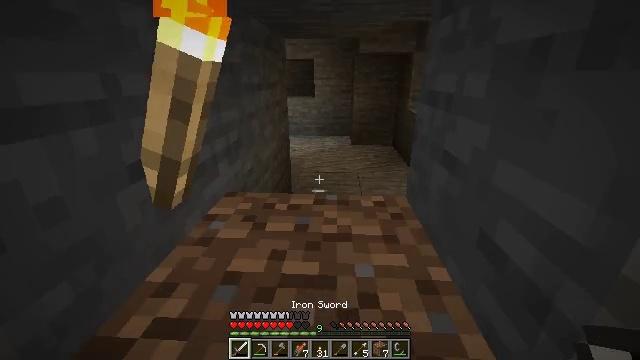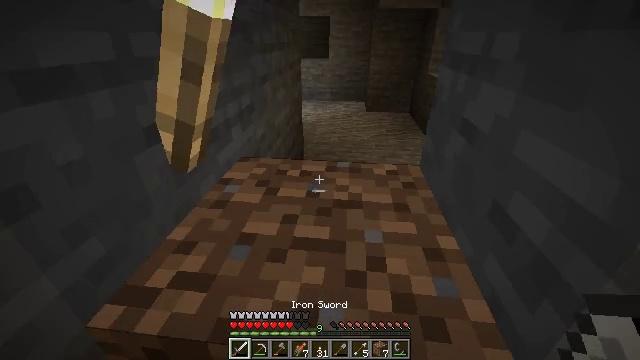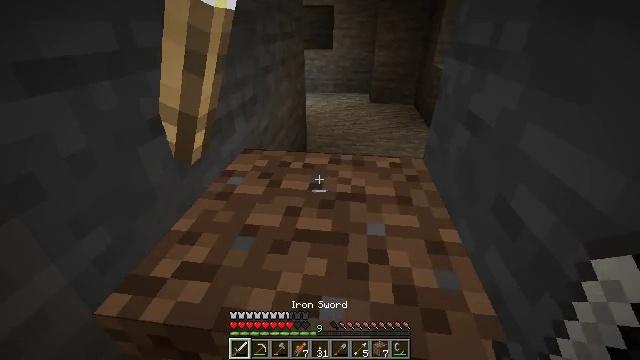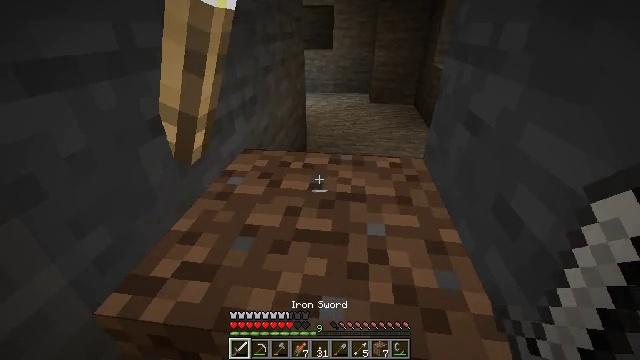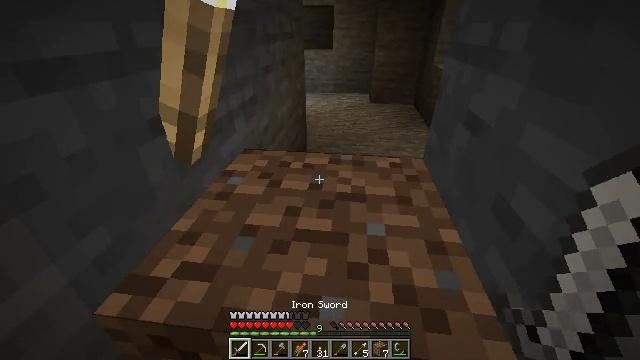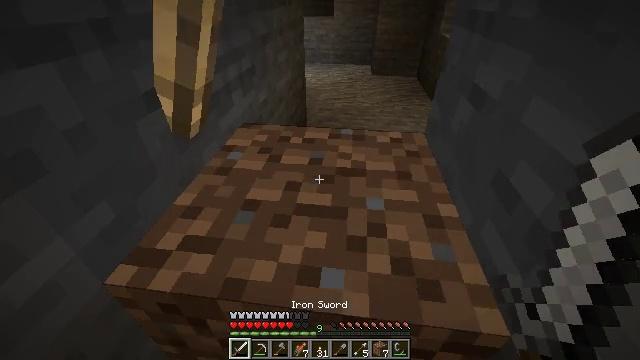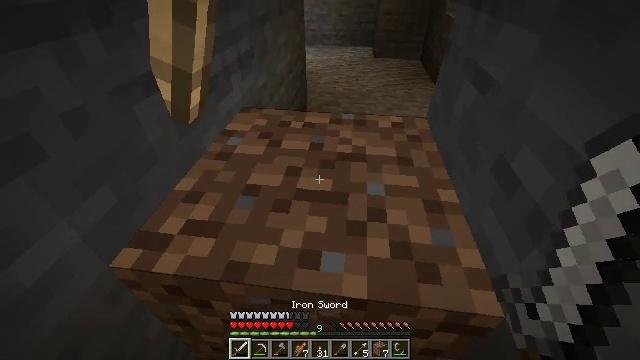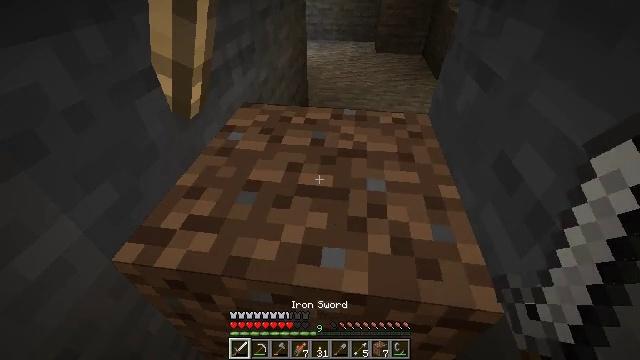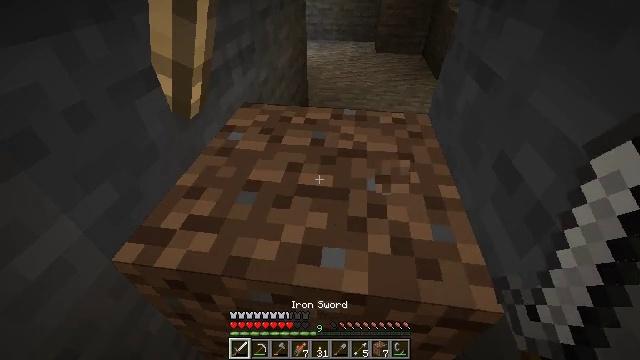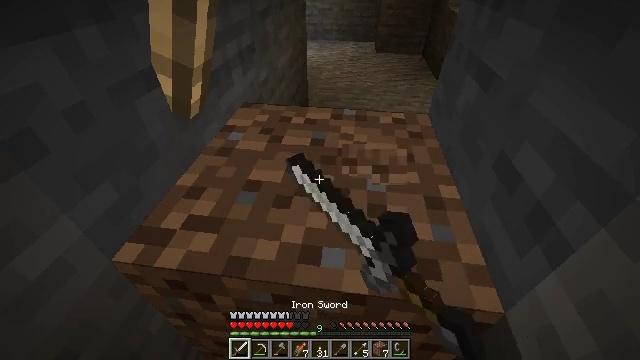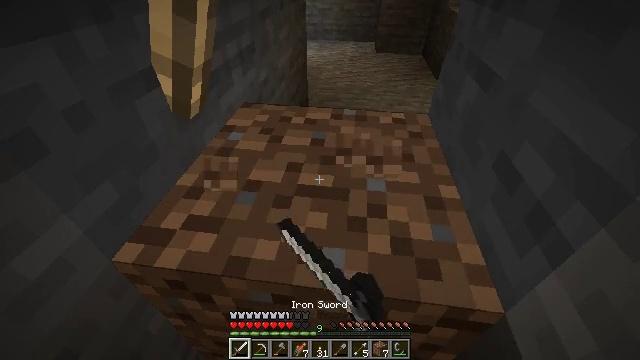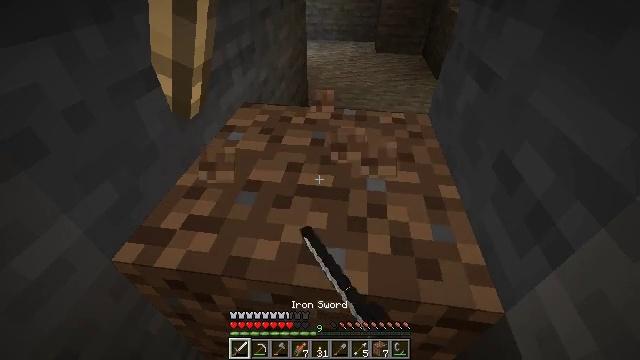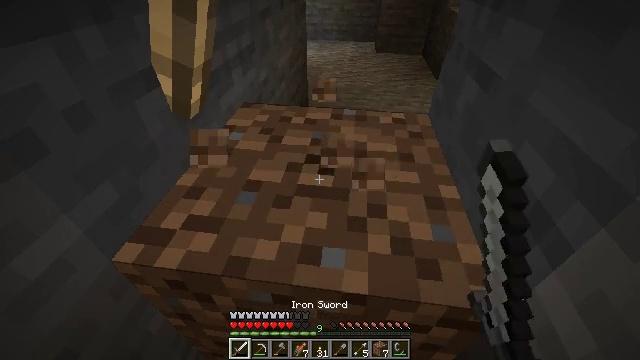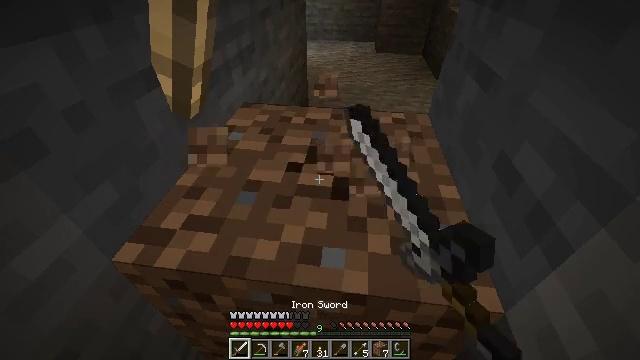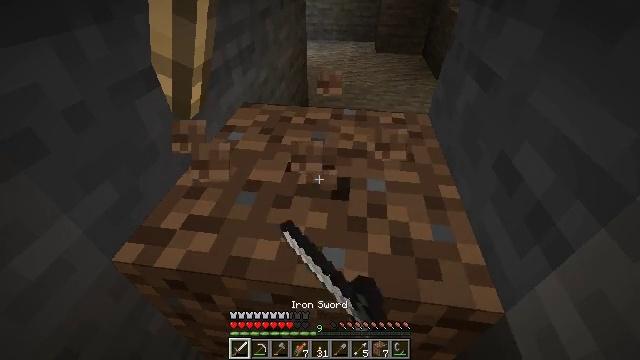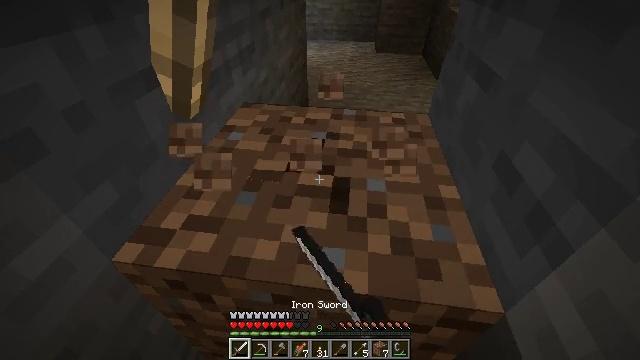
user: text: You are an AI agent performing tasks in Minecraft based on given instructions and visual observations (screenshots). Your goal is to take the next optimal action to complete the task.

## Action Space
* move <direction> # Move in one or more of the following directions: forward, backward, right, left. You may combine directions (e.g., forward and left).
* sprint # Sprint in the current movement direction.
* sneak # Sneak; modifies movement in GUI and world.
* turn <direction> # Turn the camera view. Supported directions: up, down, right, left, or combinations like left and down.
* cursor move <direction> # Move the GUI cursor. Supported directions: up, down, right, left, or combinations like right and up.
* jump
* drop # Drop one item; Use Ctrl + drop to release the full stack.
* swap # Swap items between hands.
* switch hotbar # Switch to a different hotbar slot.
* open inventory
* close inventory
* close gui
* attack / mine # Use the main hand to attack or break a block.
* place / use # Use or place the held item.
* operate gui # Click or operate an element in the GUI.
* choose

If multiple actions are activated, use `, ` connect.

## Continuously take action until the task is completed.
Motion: motion action
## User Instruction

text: Break the dirt block.
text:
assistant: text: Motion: turn left and down
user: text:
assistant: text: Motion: turn down
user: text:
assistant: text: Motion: no_op
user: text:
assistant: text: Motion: no_op
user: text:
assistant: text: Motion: turn down
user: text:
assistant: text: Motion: turn down
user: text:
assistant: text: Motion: no_op
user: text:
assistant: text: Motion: attack / mine
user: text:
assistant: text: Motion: attack / mine
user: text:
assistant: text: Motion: attack / mine
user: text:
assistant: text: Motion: attack / mine
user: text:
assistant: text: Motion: attack / mine
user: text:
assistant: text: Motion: attack / mine
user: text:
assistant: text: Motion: attack / mine
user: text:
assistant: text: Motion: attack / mine
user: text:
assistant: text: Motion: attack / mine
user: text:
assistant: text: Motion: attack / mine
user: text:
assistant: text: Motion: attack / mine
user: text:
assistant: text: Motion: attack / mine
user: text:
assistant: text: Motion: attack / mine
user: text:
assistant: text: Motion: attack / mine
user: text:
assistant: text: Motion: attack / mine
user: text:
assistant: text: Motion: attack / mine
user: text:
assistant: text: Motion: attack / mine
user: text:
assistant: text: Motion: attack / mine
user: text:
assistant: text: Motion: no_op
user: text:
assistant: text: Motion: no_op
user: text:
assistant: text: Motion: no_op
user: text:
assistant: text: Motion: no_op
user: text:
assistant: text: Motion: no_op